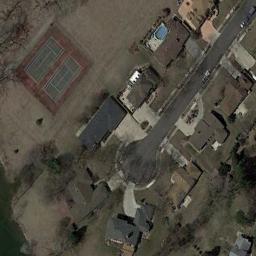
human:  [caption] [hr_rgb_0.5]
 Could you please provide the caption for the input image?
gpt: Tennis court on bare land with a residential area nearby .

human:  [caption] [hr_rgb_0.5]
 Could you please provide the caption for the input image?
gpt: There are many buildings of different shapes beside the tennis courts .

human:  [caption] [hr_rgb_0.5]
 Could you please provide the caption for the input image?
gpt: There are three tennis courts on the grass .

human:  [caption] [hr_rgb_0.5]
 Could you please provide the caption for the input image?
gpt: The tennis court is on the bare land next to some trees and buildings .

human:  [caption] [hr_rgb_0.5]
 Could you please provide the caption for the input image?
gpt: There are some buildings beside the tennis court .